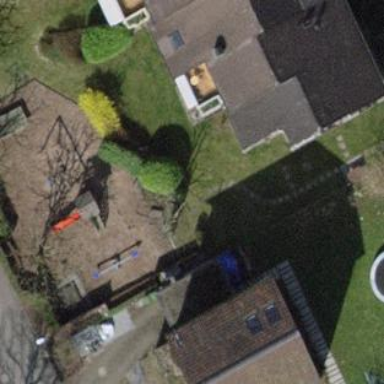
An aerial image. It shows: Playground area for leisure land.